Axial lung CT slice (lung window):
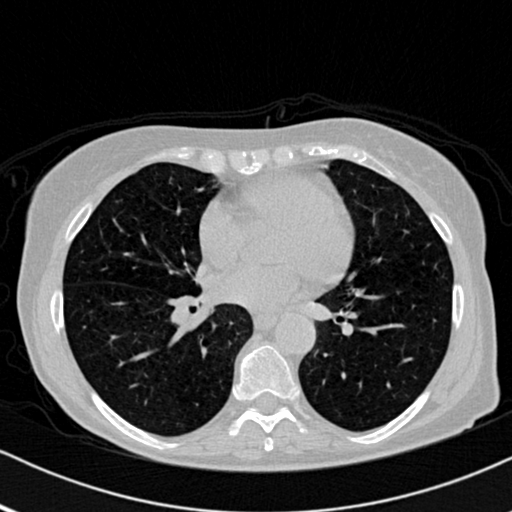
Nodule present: no